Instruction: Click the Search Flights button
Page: home
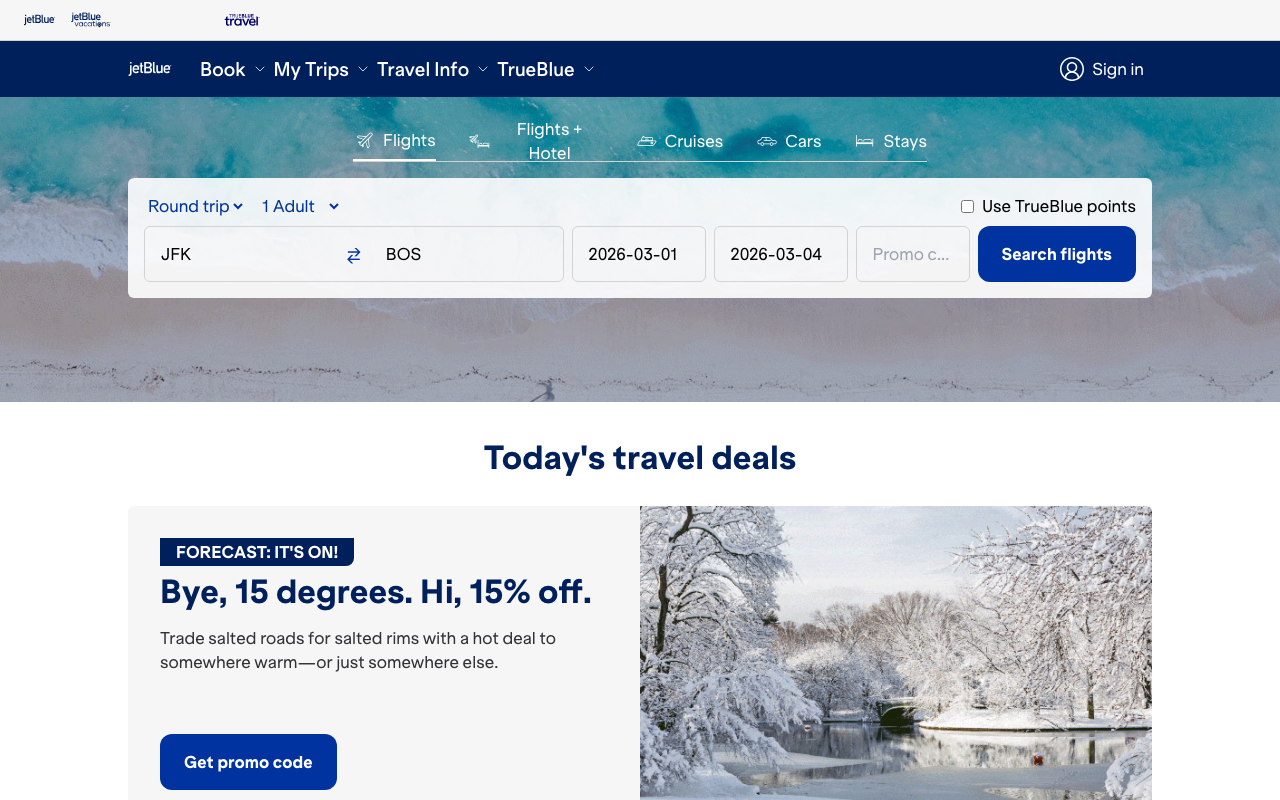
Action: click